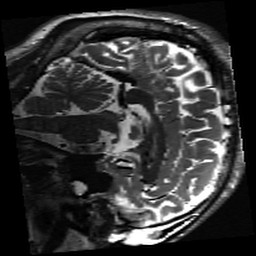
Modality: inplaneT2
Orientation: sagittal